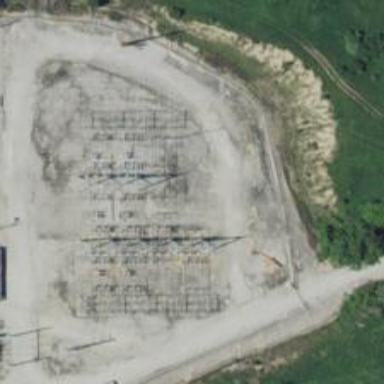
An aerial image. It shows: Power tower.